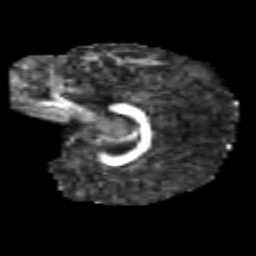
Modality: FA
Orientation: sagittal
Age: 7
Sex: male
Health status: healthy